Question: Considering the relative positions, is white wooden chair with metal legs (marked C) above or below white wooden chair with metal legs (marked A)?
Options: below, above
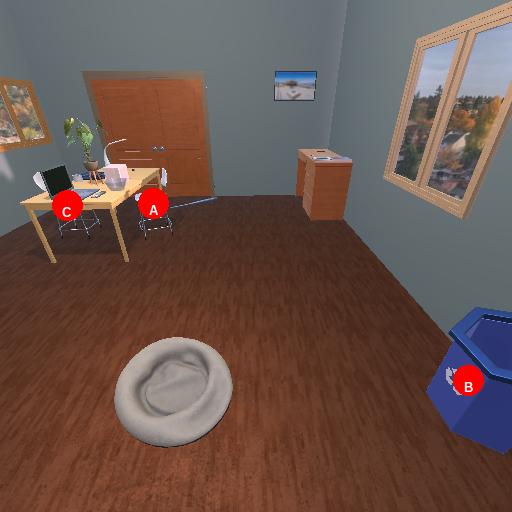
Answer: below